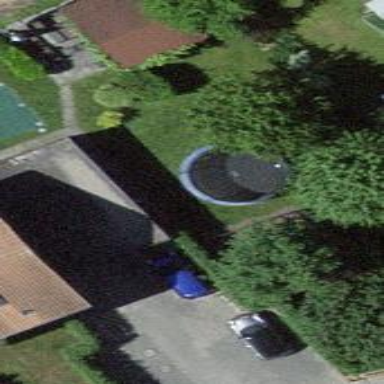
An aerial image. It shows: Garage.